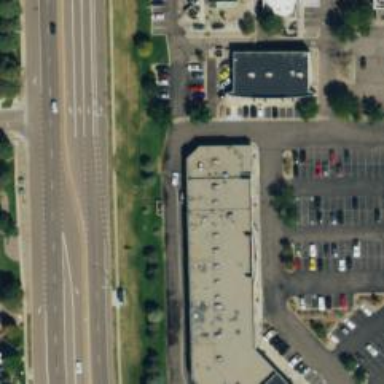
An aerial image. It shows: Convenience shop.